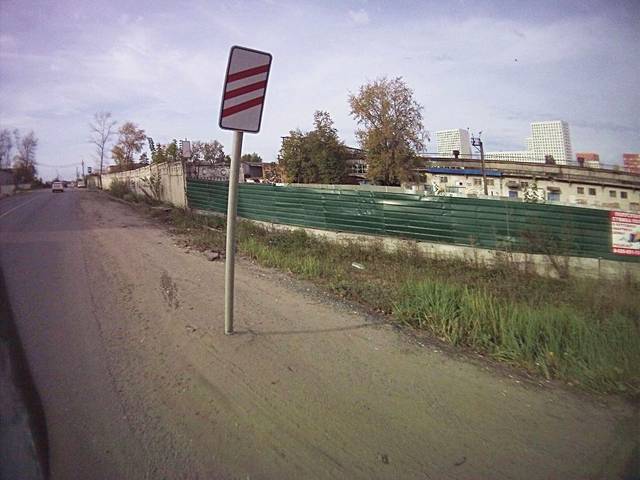
Region: Russia
Coordinates: 55.653, 37.26